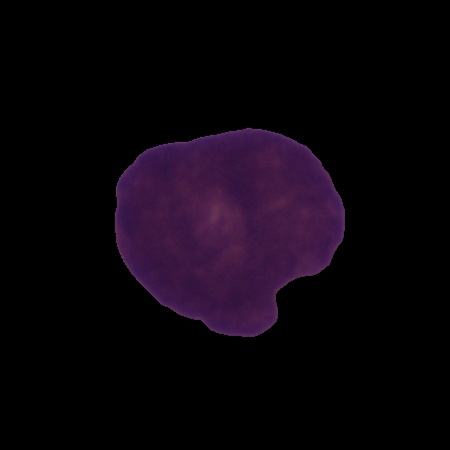
Label: cancer